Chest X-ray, PA view. Patient: 41 years old, sex F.
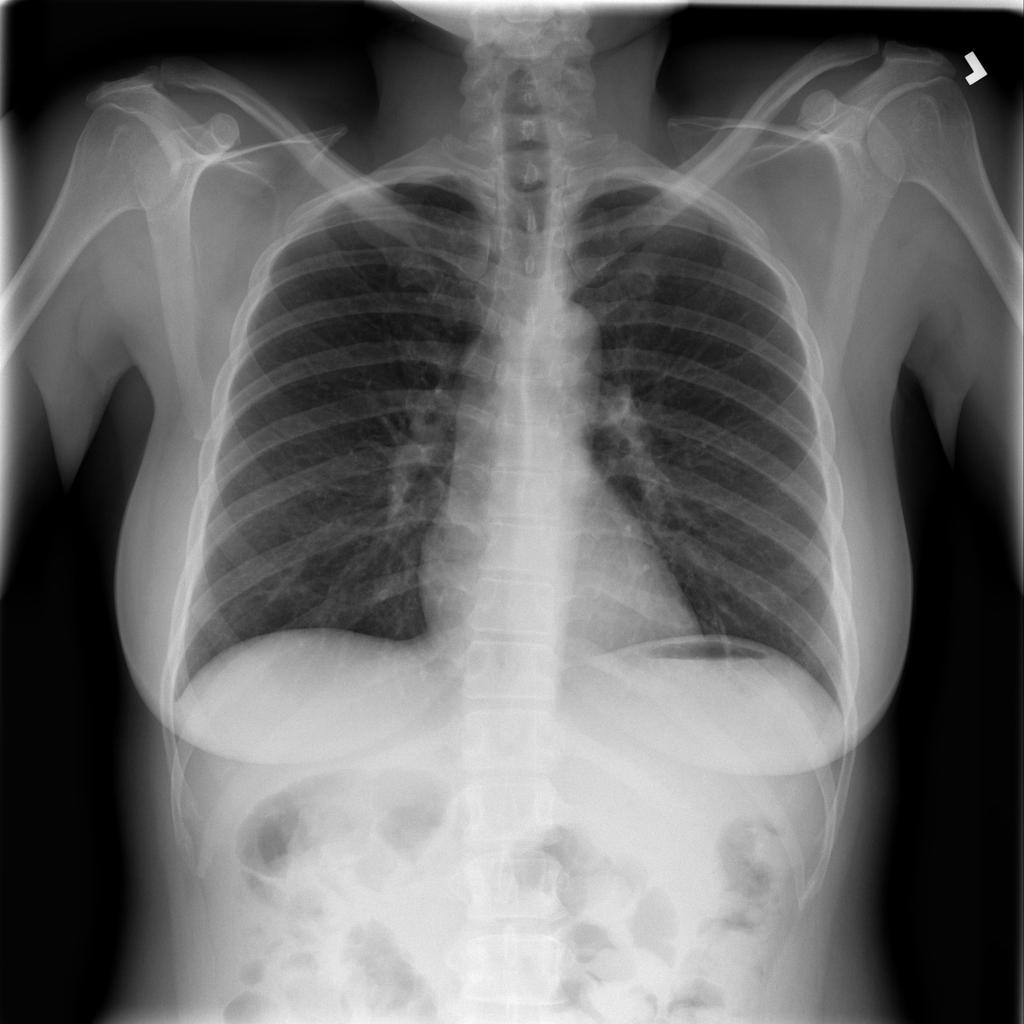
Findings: No Finding